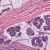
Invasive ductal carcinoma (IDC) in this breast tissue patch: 1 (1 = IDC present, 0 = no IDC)